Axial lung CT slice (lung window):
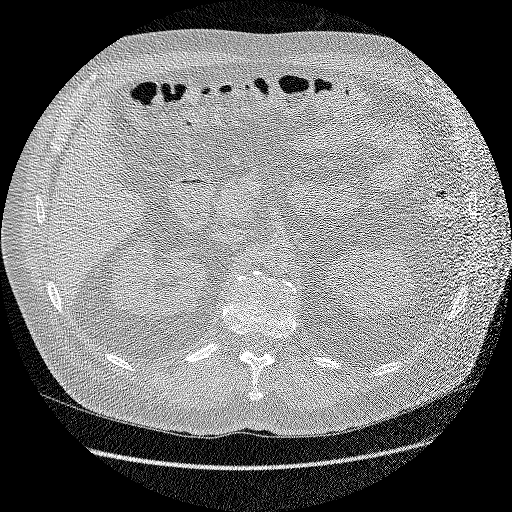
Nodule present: no